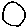
Label: circle